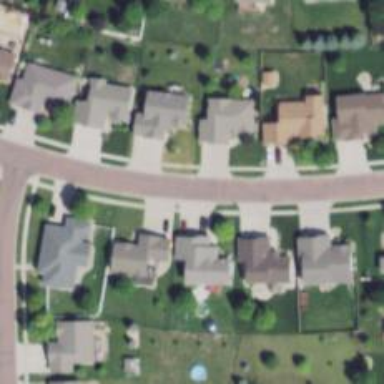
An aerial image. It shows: Residential road.